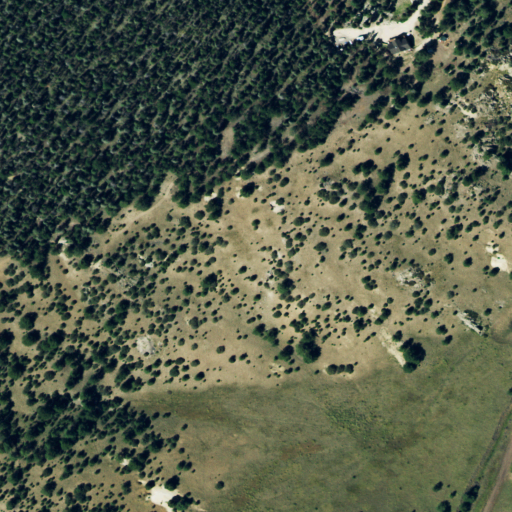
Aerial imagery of ridge(s) in Colorado named Excelsior Ridge containing shrub, evergreen forest, and grassland